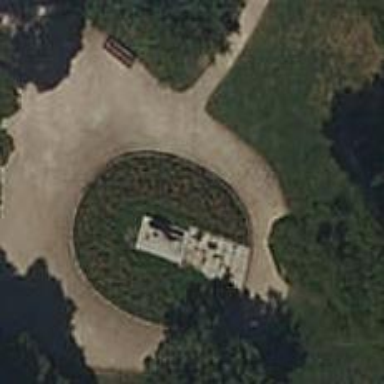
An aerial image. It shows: Historic memorial.